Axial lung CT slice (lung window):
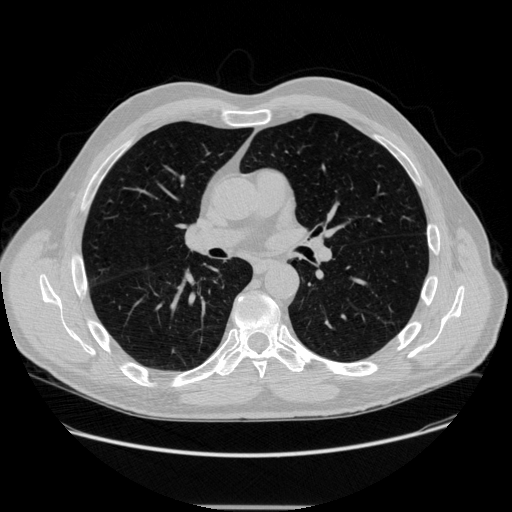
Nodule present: no